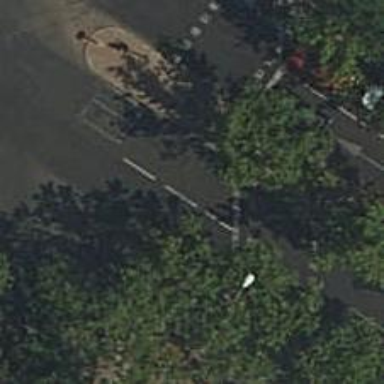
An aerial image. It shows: Road with traffic signals.